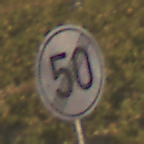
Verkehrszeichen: EndeGeschwindigkeit50
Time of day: SunriseSunset
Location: Outdoor (Nature)
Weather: PartlyCloudy
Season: NotSpecified
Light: Natural